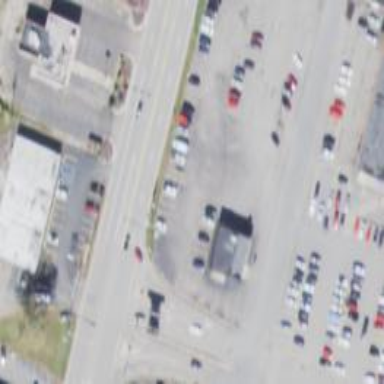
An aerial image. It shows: Car rental facility.